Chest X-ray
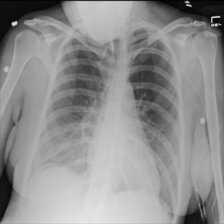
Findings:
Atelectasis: negative
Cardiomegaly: negative
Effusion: negative
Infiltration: negative
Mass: negative
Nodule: negative
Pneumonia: negative
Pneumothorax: negative
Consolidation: negative
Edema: negative
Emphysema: negative
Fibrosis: negative
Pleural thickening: negative
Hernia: negative